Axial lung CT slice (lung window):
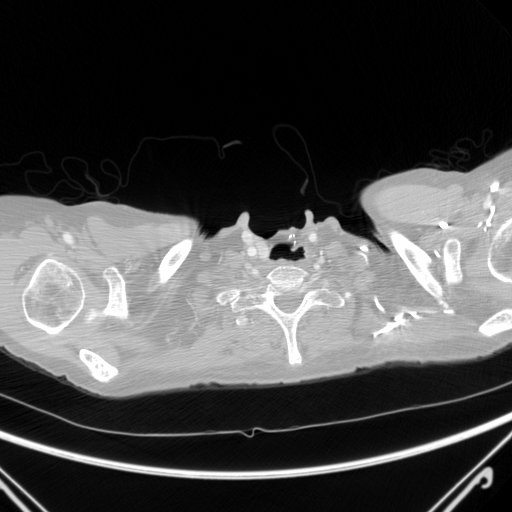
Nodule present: no